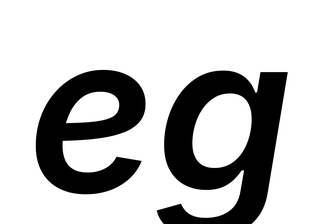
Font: Inter-Italic_SemiBold_Italic